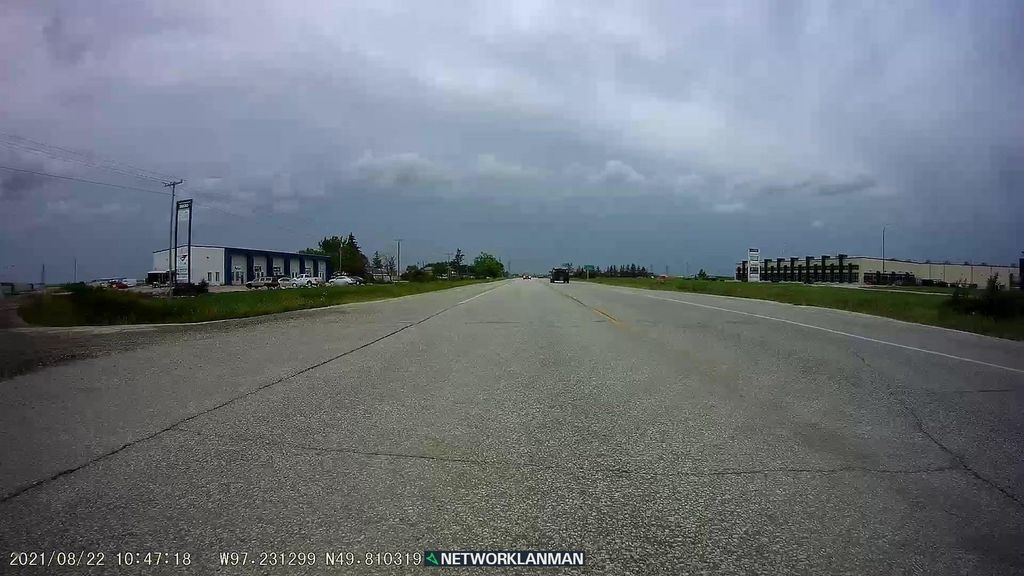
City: winnipeg